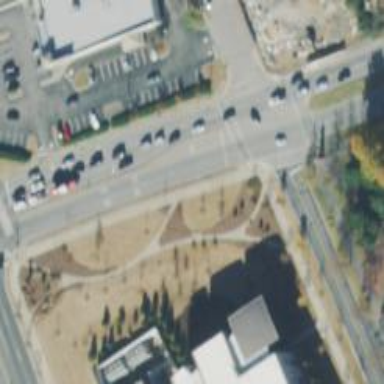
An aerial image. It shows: Marked road crossing.